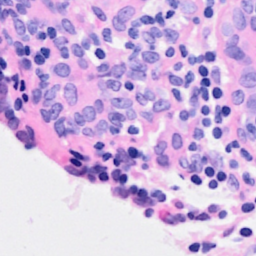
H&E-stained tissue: Breast